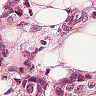
Metastatic tissue present: yes